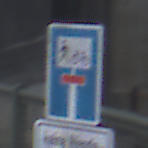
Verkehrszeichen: SackgasseRadverkehrFussgaengerDurchlaessig
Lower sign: HinweisGeaenderteVorfahrtVerkehrsfuehrungVerkehrsregelung3
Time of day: MorningAfternoon
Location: Outdoor (Suburban)
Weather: Overcast
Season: NotSpecified
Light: Natural